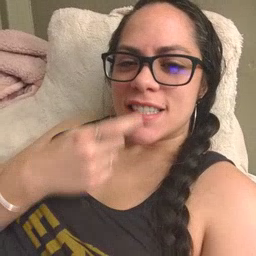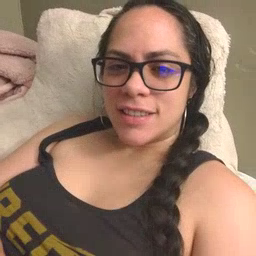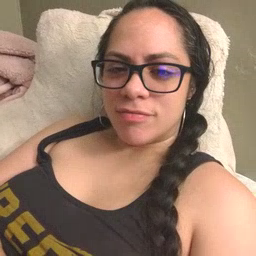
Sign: glasswindow